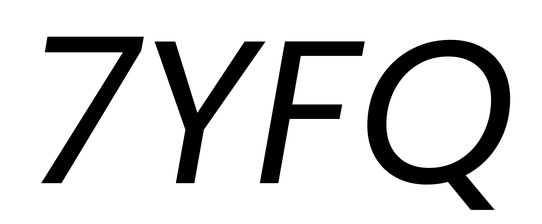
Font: Poppins-Italic